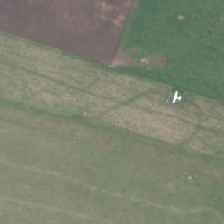
Land cover: shortrotation_cropland